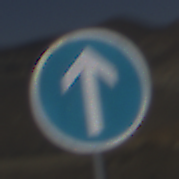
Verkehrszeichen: VorgeschriebeneFahrtrichtungGeradeaus
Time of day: MorningAfternoon
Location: Outdoor (Nature)
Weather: Clear
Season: NotSpecified
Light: Natural